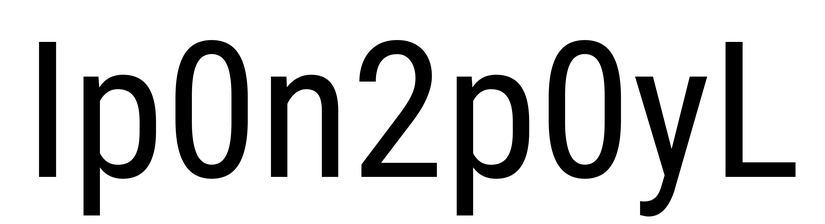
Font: Roboto_Condensed_Regular